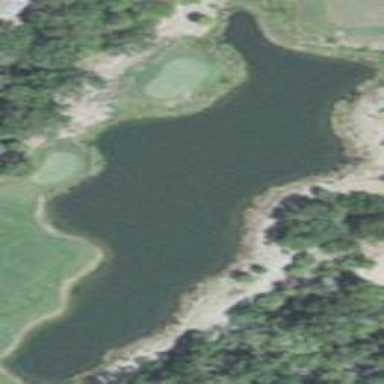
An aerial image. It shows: Water hazard on golf course. The hazard is natural water feature.